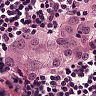
Metastatic tissue present: yes